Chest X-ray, PA view. Patient: 55 years old, sex F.
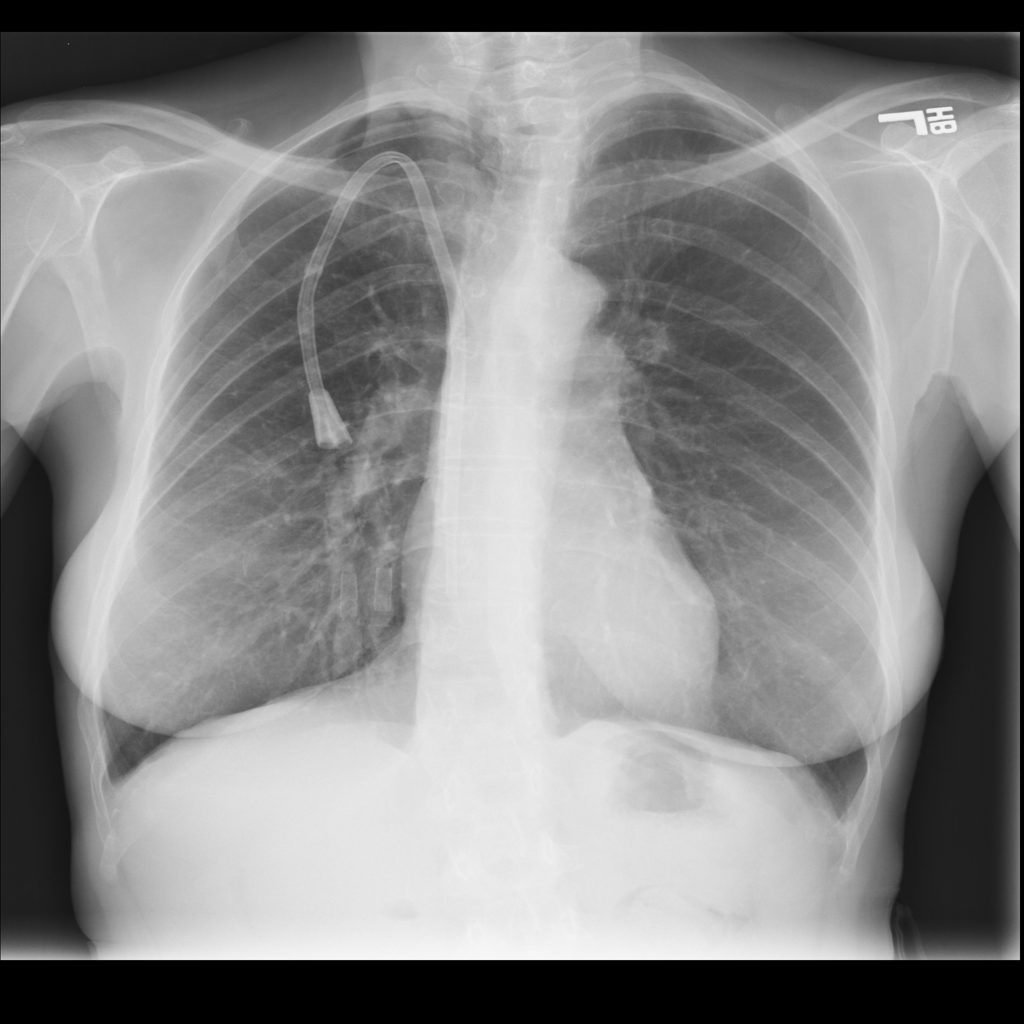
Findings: No Finding